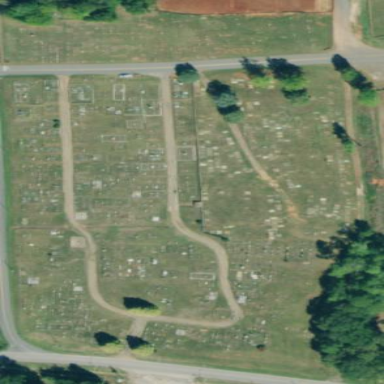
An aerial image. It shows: Cemetery.